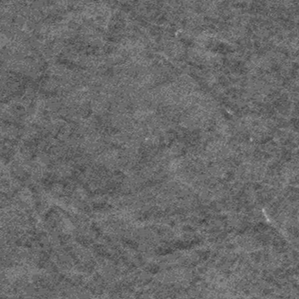
Label: frost